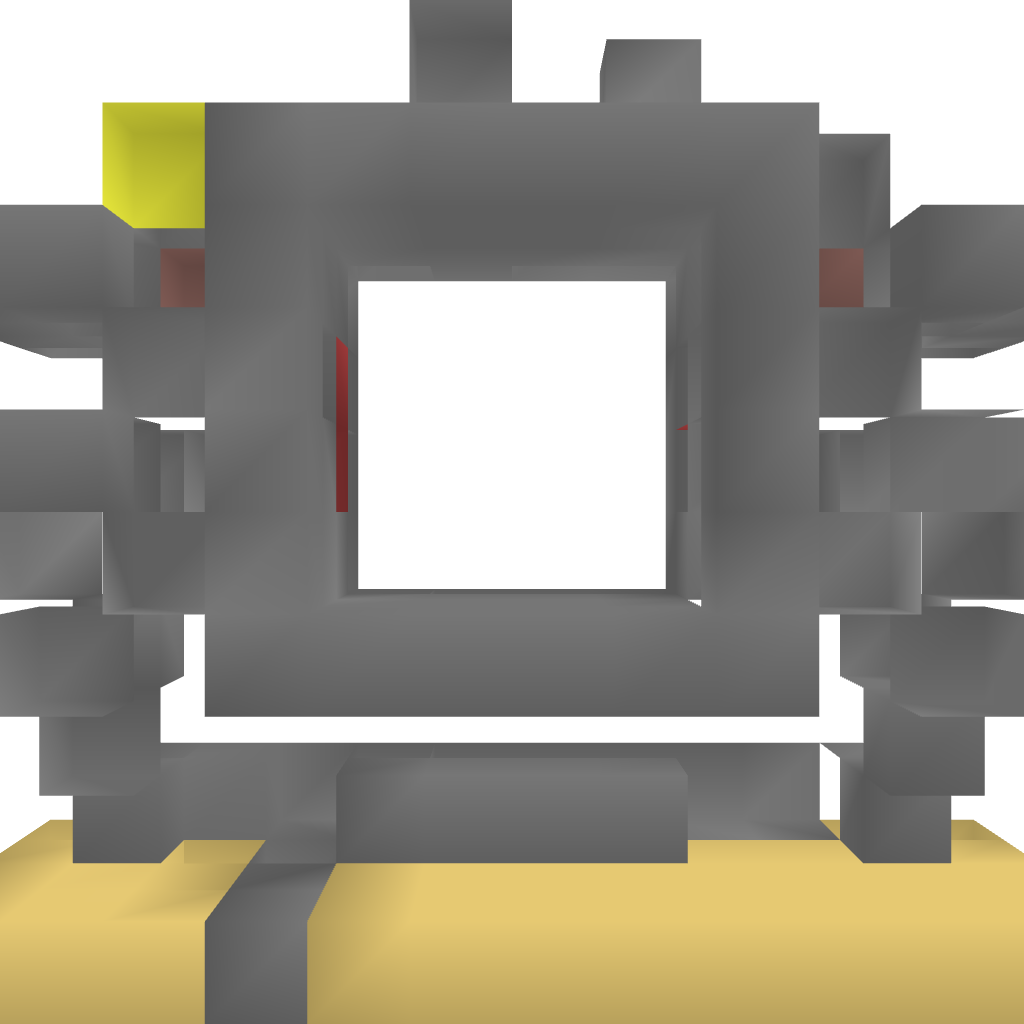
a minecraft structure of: FAST 4x4 Vault Door bad low quality